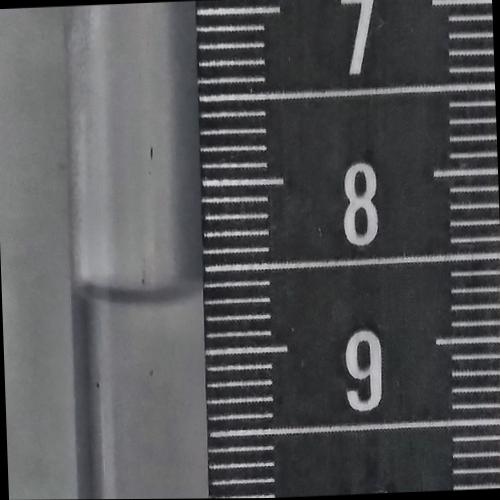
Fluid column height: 8.7 cm